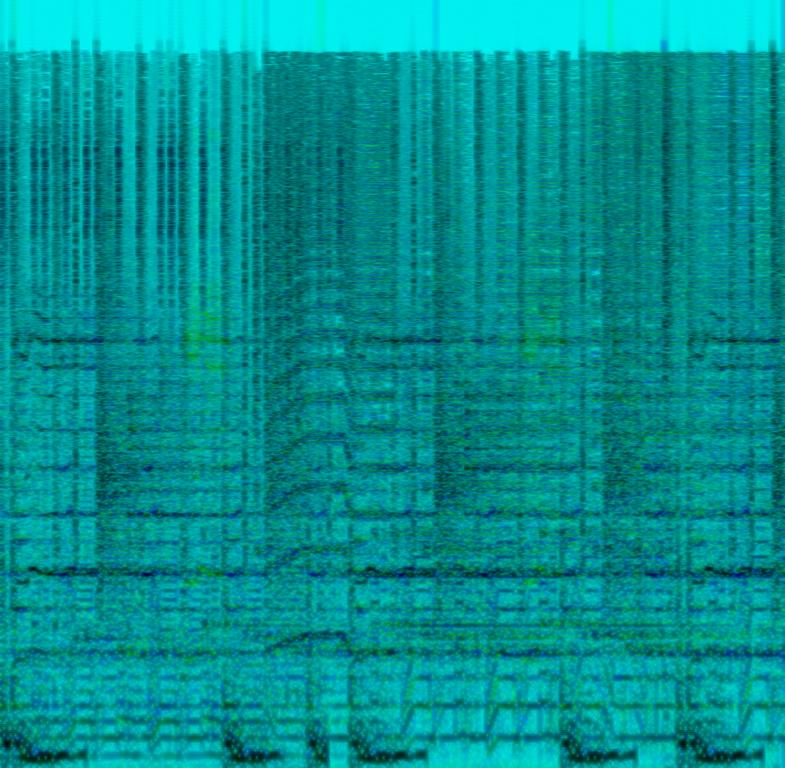
Instrumental electro music with a half time feel in the kick and busy drums. The bass is constantly busy, with resonant filter sweeps for dramatic effect. There are multiple overlapping high synth melodies with big sounding reverb throughout. Perfect for a large outdoor or stadium EDM festival.